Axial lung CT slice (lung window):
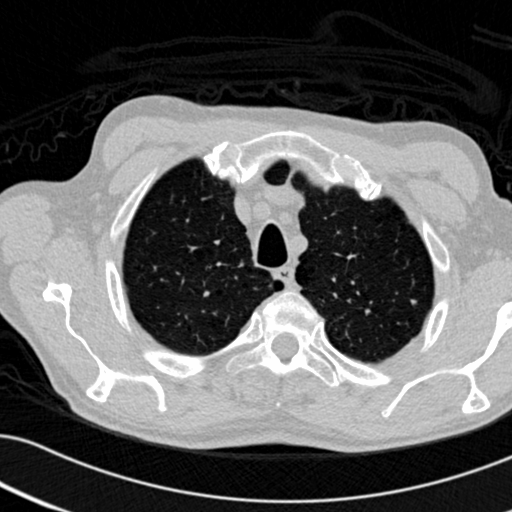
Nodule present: yes
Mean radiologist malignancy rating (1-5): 2.667